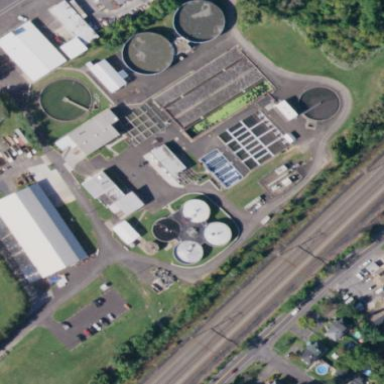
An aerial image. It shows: View of wastewater plant.